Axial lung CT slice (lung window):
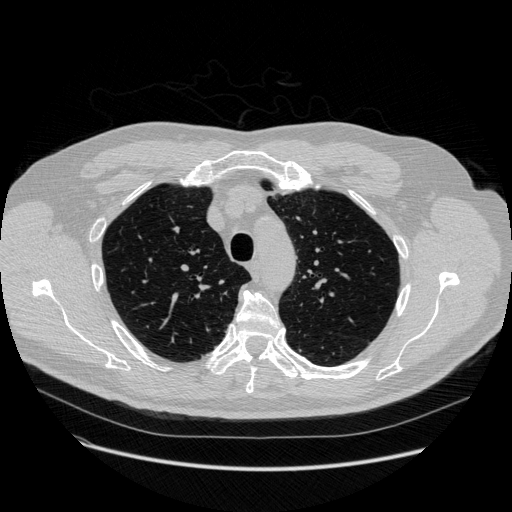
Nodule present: no